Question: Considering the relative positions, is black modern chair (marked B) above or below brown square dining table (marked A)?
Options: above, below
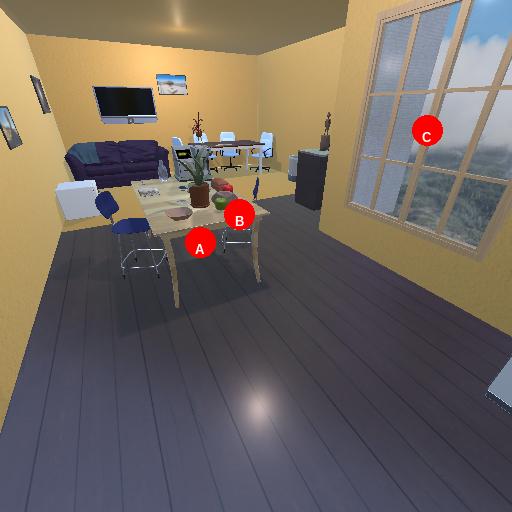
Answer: above